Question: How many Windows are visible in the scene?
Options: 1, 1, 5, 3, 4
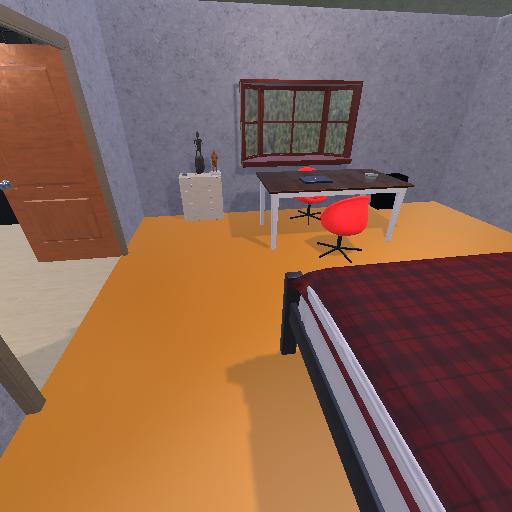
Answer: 1